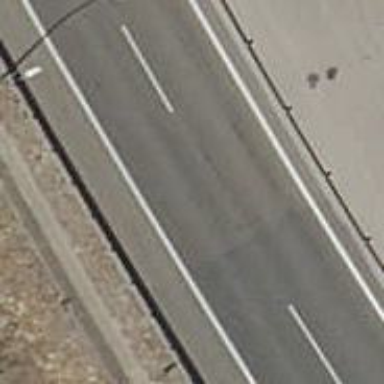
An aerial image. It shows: Motorway.